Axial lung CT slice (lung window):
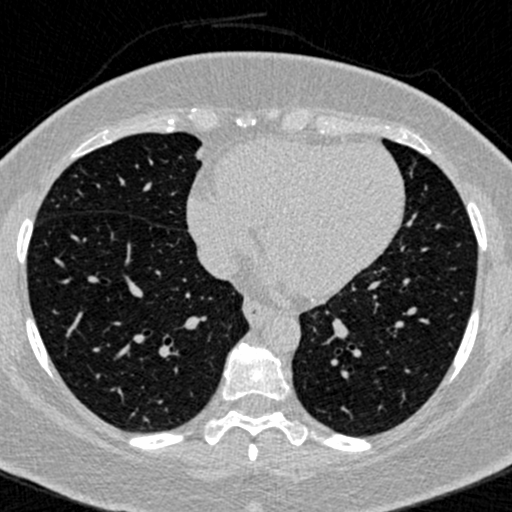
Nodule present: no